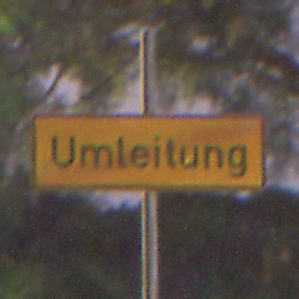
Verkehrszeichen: EndeDerUmleitungsankuendigung
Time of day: Night
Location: Outdoor (Suburban)
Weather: PartlyCloudy
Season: NotSpecified
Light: Artificial